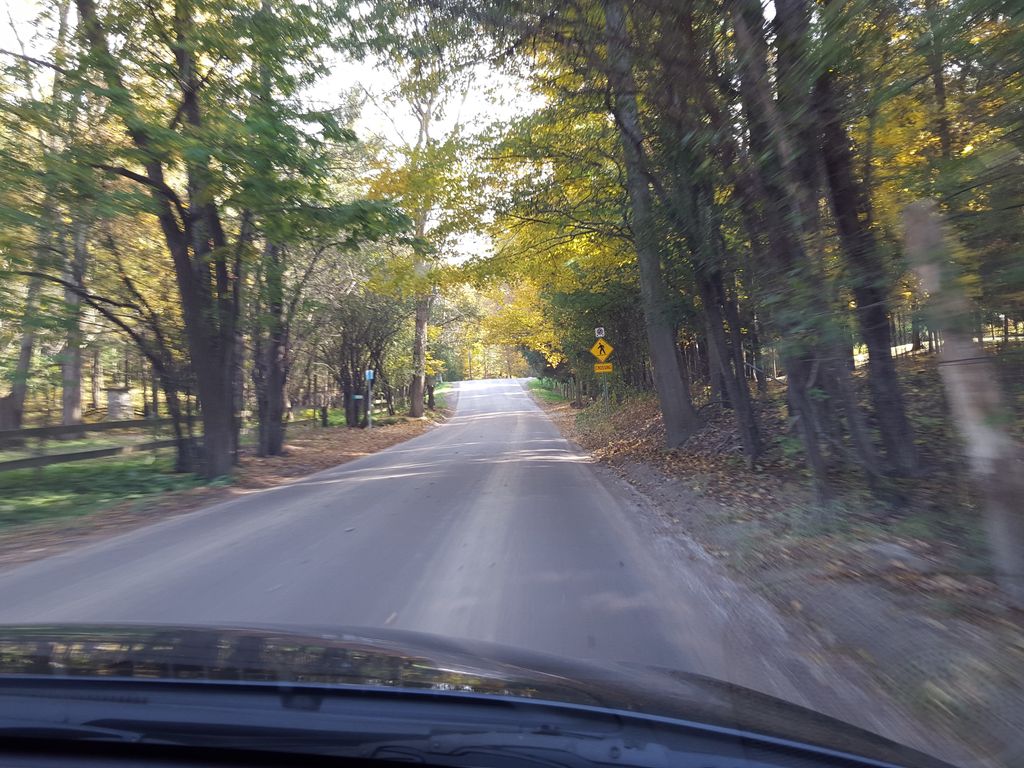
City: hamilton